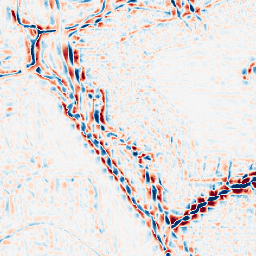
Category: wavelet
Decomposition family: wavelet_biorthogonal
Decomposition parameters: wavelet: bior2.4
level: 3
Upsampling method: bspline
Upsampling parameters: scale: 2
Upsampling scale: 2